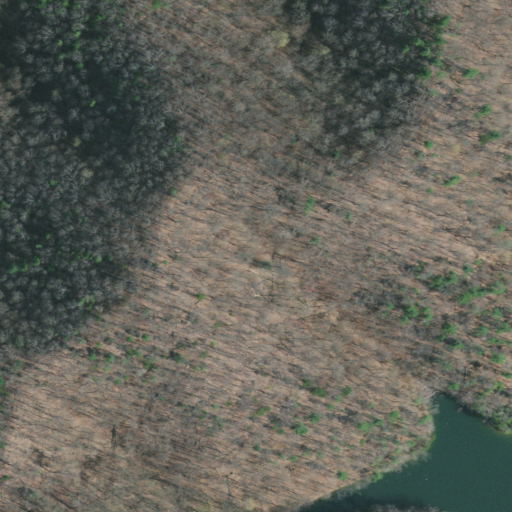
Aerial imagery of ridge(s) in Tennessee named The Knobs containing deciduous forest, mixed forest, pasture, and open water